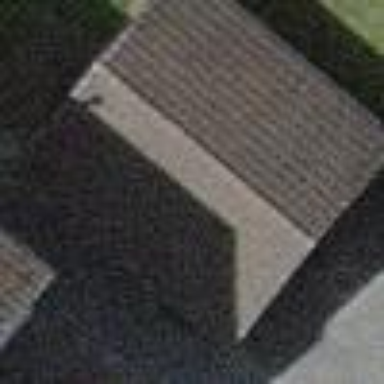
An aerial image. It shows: Group of garages.